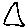
Label: triangle